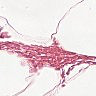
Metastatic tissue present: no